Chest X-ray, AP view. Patient: 66 years old, sex M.
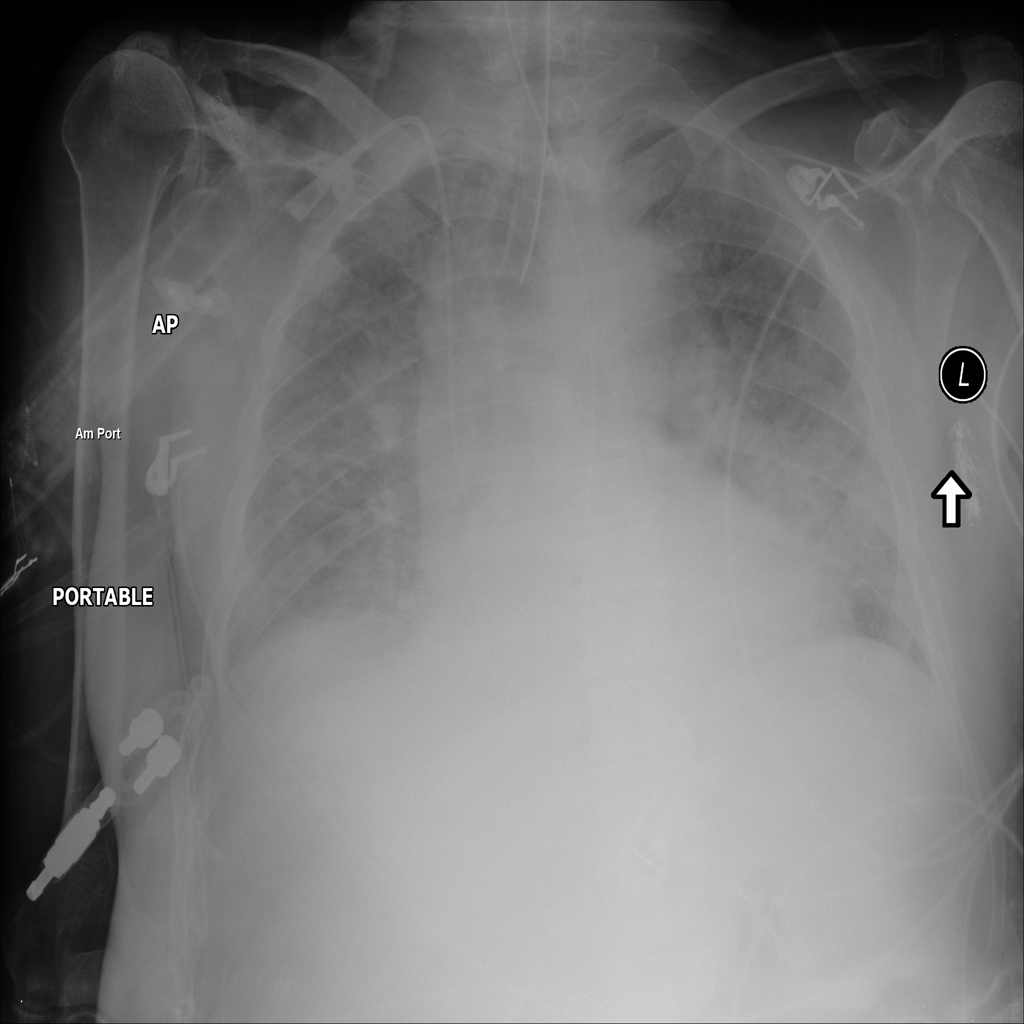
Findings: Infiltration